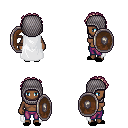
a pixel art fantasy rpg character, female body template, human, dark skin, white cape, magenta pants, white blonde curly afro hairstyle, chain hood, black slippers, shield, four views (front, back, left, right), 2x2 character sprite sheet, small pixel art, hard edges, no anti-aliasing